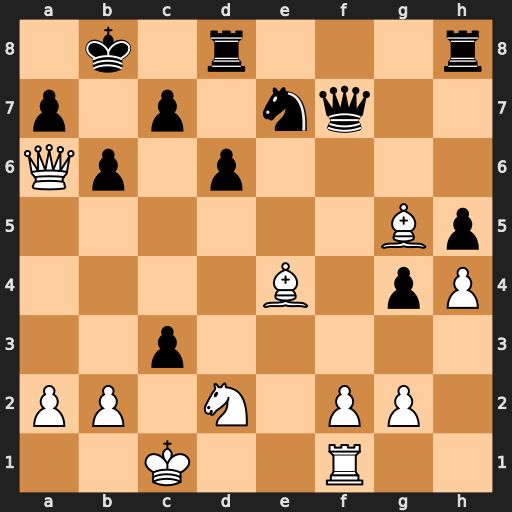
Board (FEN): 1k1r3r/p1p1nq2/Qp1p4/6Bp/4B1pP/2p5/PP1N1PP1/2K2R2
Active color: w
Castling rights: -
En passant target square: -
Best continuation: Qb7#